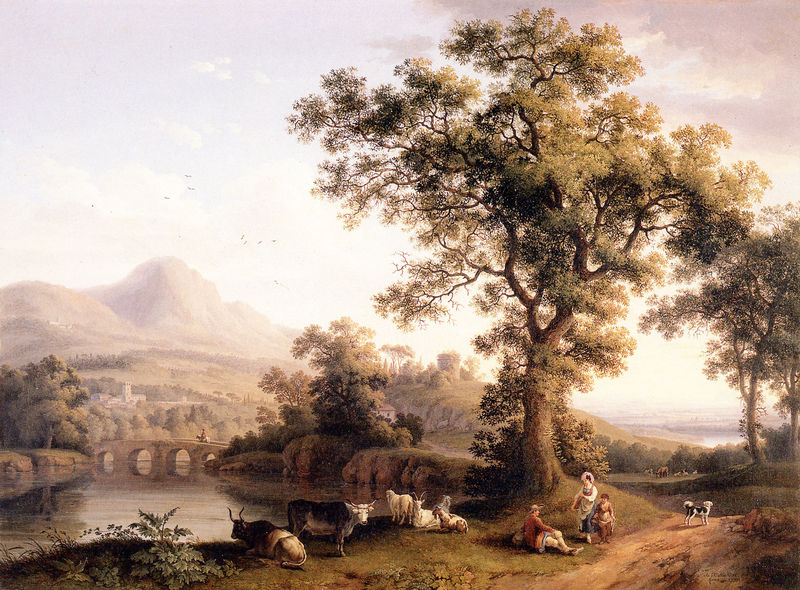
Titel: Flußlandschaft mit Hirten an einem Weg
Künstler: Jacob Philipp Hackert
Standort: Praha
Institution: Hradschin
Schlagwörter: baum, berg, blau, blätter, gemälde, himmel, laub, mann, schatten, vogel, wasser, weiß, wolken, bäume, fluss, frauen, grün, landschaft, menschen, mädchen, ocker, see, sitzen, stadt, ufer, äste, abend, braun, frau, grau, hell, hintergrund, hut, hüte, licht, männer, pfeiler, schwarz, strasse, ölbild, gras, haus, hund, hunde, rasen, rot, schloss, tier, tiere, weg, wiese, wolke, beige, gelage, jacke, horn, bach, baumstamm, erde, feld, ferne, horizont, hügel, kühe, morgen, natur, schilf, spiegelung, vieh, vögel, zweige, brücke, büsche, gebüsch, gewässer, kirche, pfad, sonne, drei, familie, kind, blatt, musik, pflanzen, bauern, begegnen, kinder, pferd, reiter, turm, garten, hellblau, himmelblau, schwanz, schürze, klar, sommer, wellen, ruhe, liegen, bogen, italien, mittag, berge, fels, gebirge, dunst, nebel, herde, kuh, rind, bauernhof, ausflug, hügellandschaft, idylle, pause, rast, französisch, rundbogen, bogenbrücke, joche, stille, flus, romantik, strom, liegend, gründ, bauer, bögen, rinder, burg, diesig, seen, ideal, detailliert, idyll, rennen, staub, treffen, frieden, flöte, wanderer, rundbögen, religiös, unkraut, poussin, eiche, gesträuch, viadukt, hörner, arkadien, bote, ochse, ochsen, stier, stiere, böcke, hirte, hirten, schäfer, ziegenbock, ziege, buche, idyllische landschaft, ziegen, pastorale, gemsen, brück, menschn, widder, ideallandschaft, hirt, schäferhund, landschaftsgemälde, fru, rennend, hacker, famlie, hiegen, luh, viehhüter, vöägel, wide, hirt#, hinder